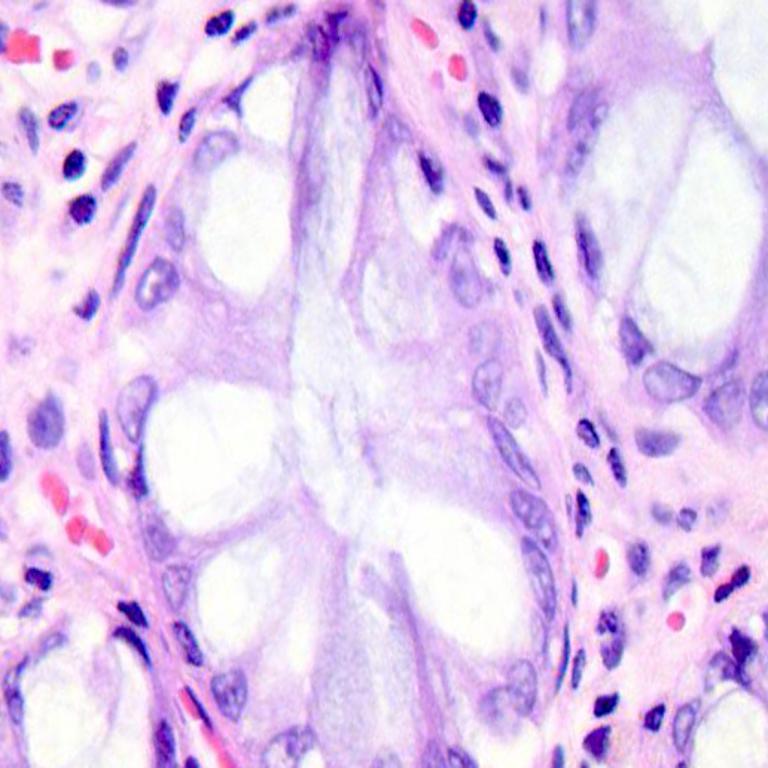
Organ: colon
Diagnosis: benign